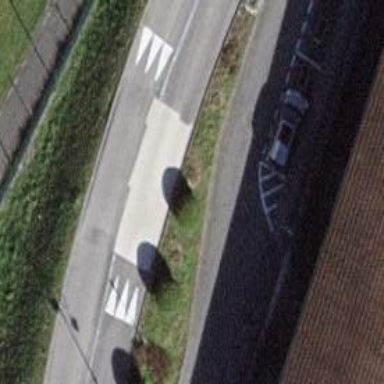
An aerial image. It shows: Traffic calming table.